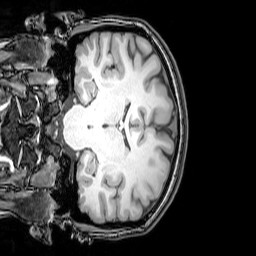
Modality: T1w
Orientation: coronal
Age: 24
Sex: female
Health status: healthy
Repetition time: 0.081 s
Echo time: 0.037 s